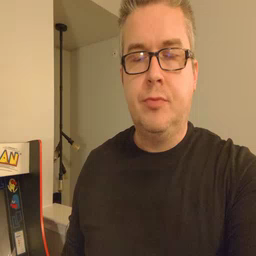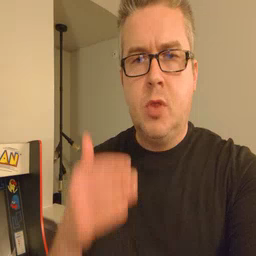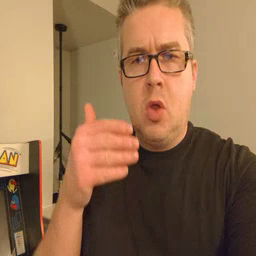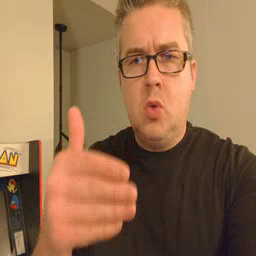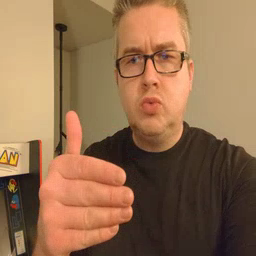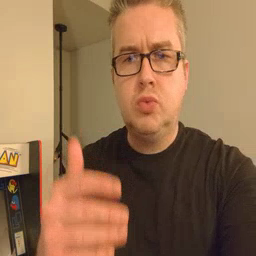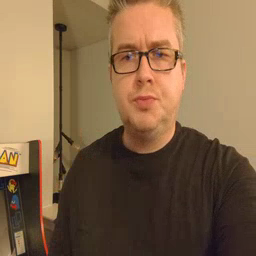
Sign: close